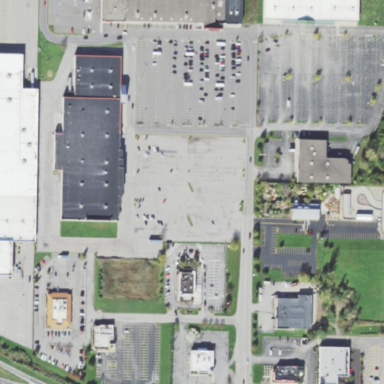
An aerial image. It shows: Retail area.